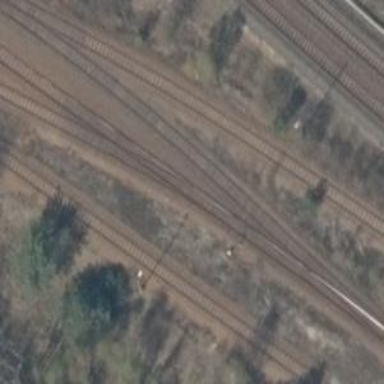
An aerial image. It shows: Railway switch.